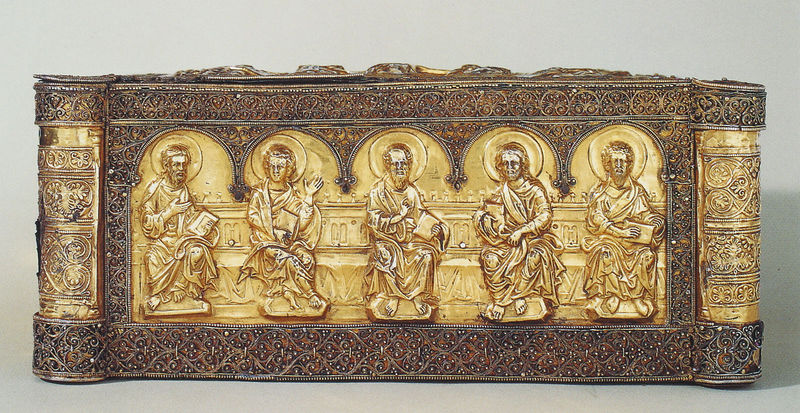
Titel: Katharinenreliquiar
Standort: Quedlinburg (EU - D - Sachsen-Anhalt)
Schlagwörter: hand, mann, menschen, sitzen, braun, männer, schmuck, ornament, bart, bärte, bibel, falten, fünf, gewand, gold, haare, gewänder, locken, relief, bücher, bogen, figuren, dekor, ornamente, metall, bögen, barfuss, truhe, deckel, buch, dose, religion, mäntel, kiste, arkaden, kasten, schnörkel, heiligenschein, sarg, nimbus, mittelalter, schriftrolle, heilige, jünger, biblisch, schrein, reliquie, schnitzen, apostel, evangelium, evangelisten, reliquiar, schnitzung, mönner, srg, uevangeliar